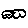
Label: cloud